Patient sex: F
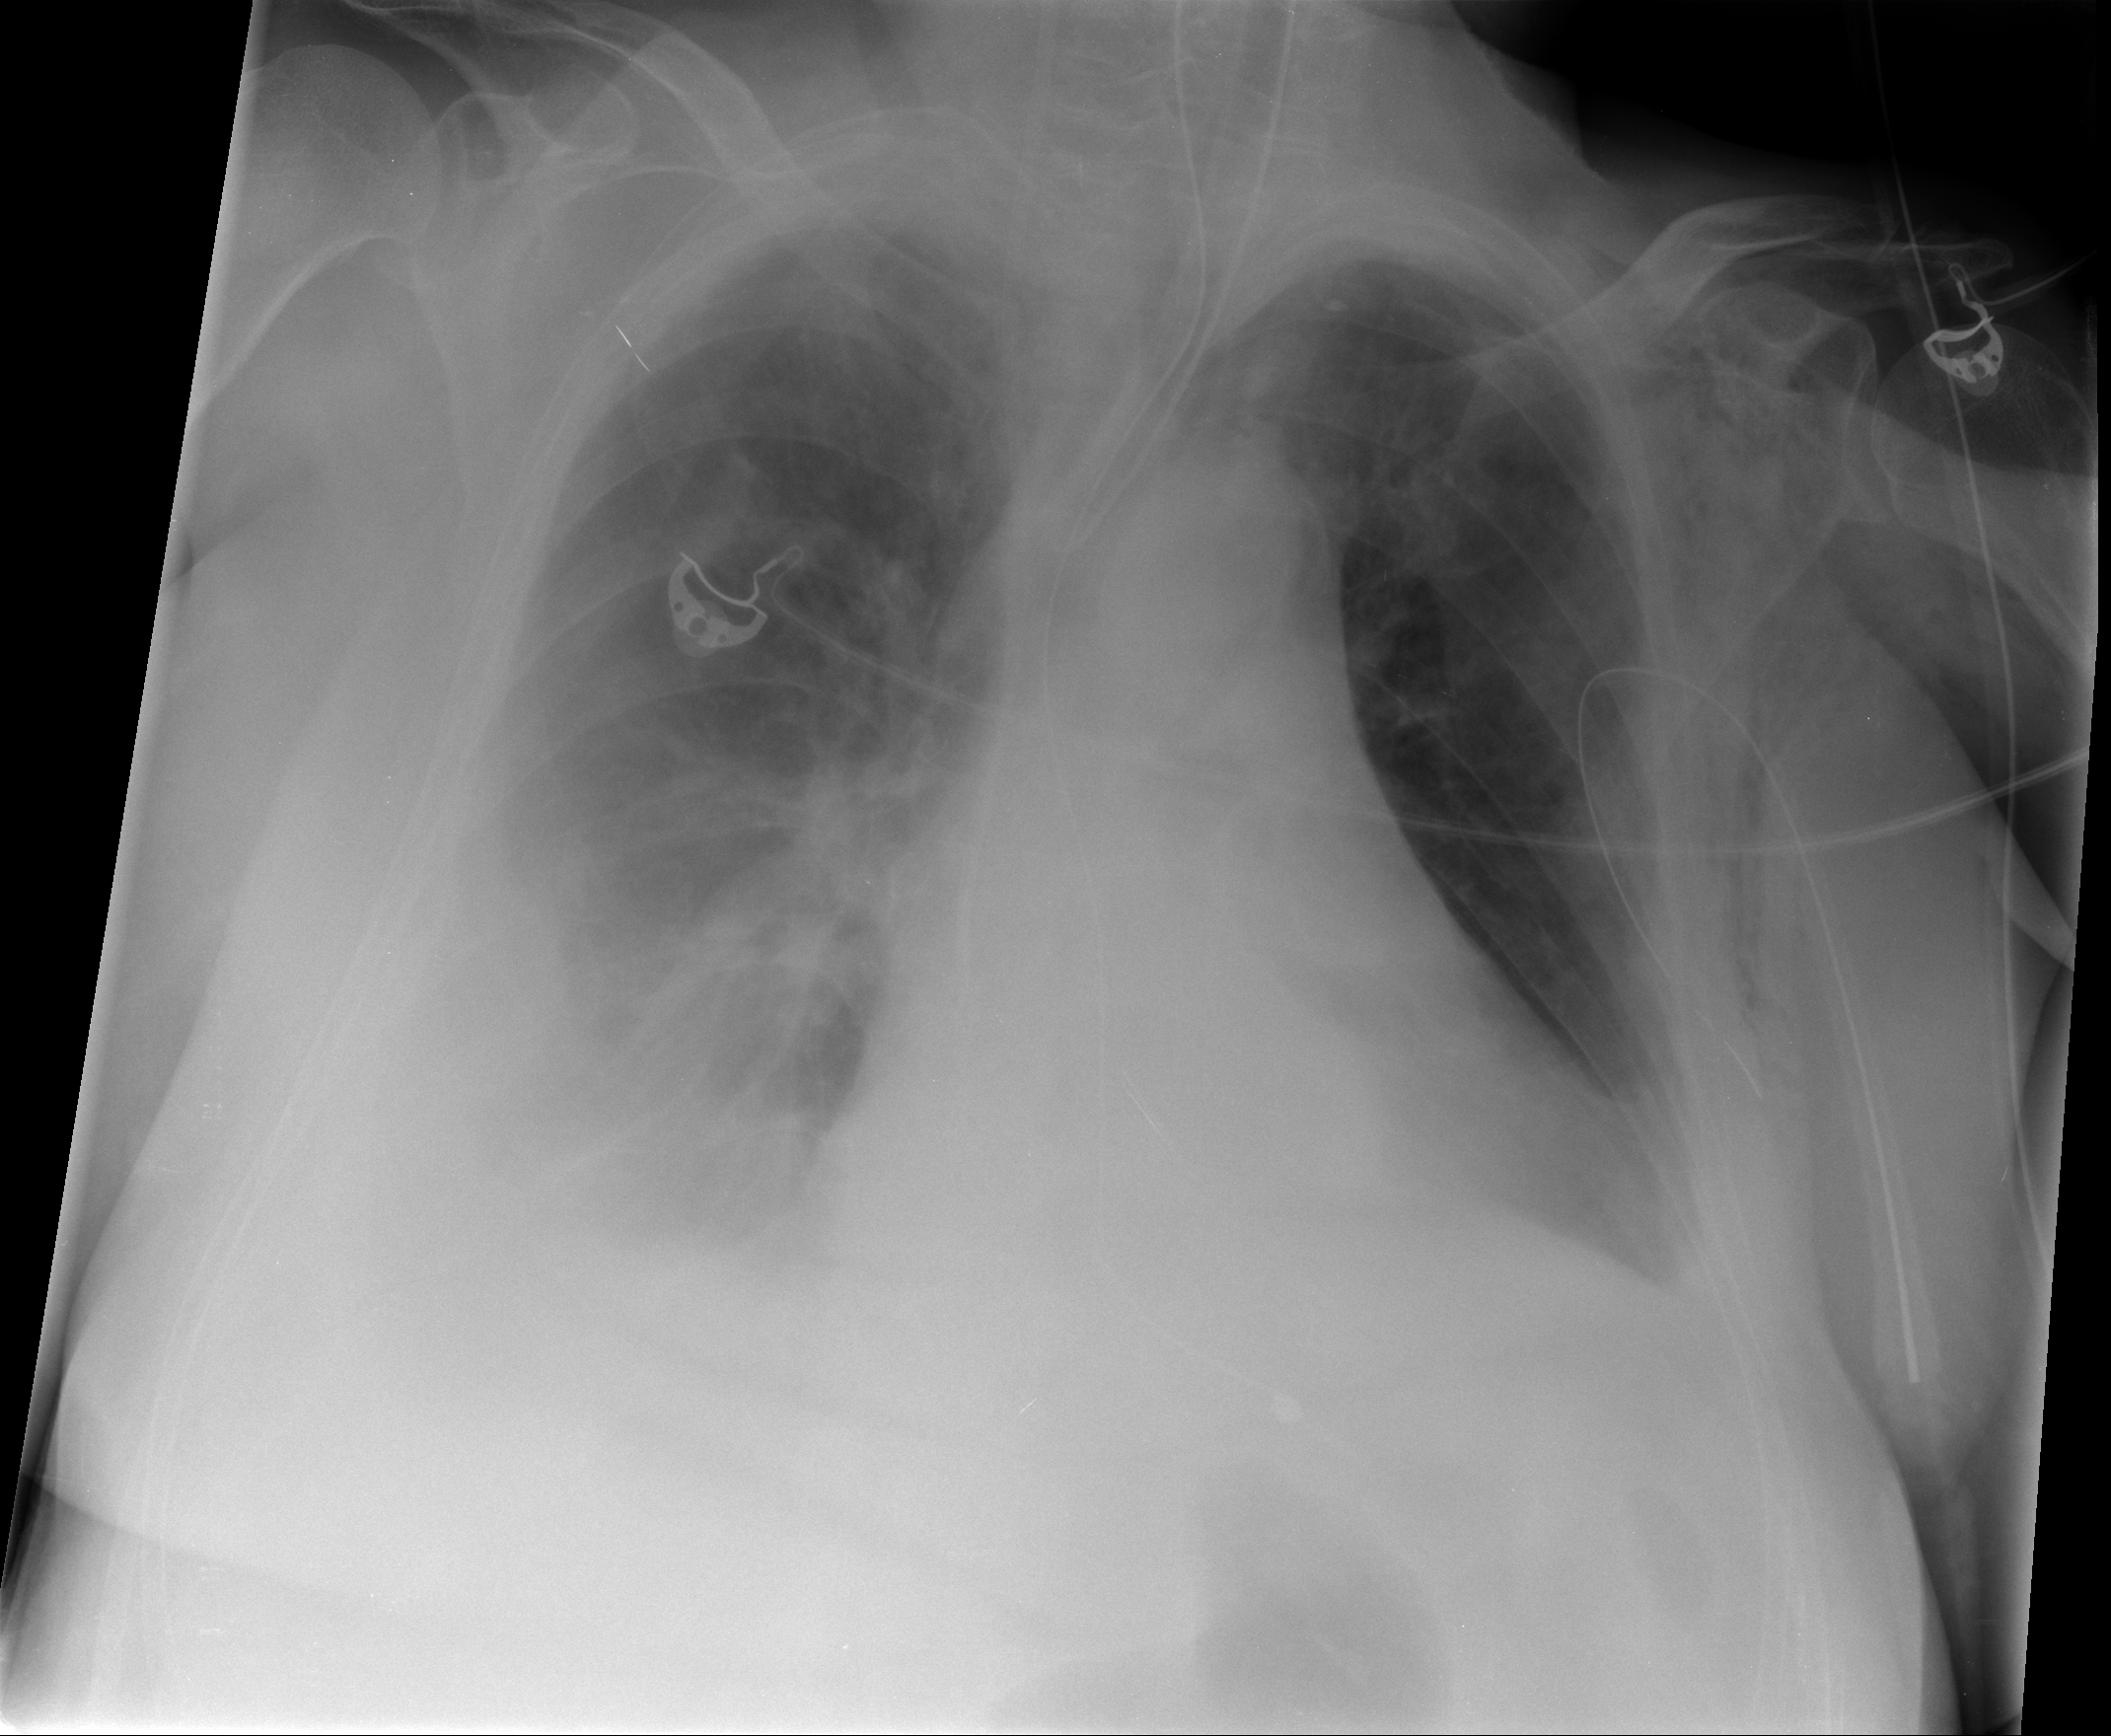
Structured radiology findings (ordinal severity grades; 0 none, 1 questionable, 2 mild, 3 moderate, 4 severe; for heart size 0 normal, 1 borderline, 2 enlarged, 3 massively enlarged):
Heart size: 2
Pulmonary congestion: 2
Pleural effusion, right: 3
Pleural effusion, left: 2
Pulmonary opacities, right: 1
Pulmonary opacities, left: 0
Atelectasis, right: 3
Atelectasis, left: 2